Field crop: maize
Growth stage: 2
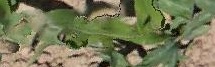
Species: maize